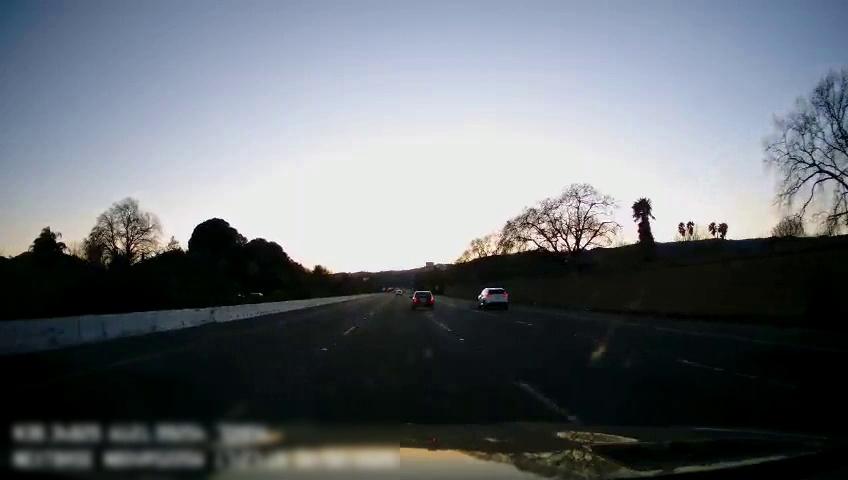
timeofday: Day
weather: Cloudy
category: Drivable Space
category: Vehicles | SUV
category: Vehicles | Car
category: Lanes | Current Lane
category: Lanes | Current Lane
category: Lanes | Alternate Lane
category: Lanes | Alternate Lane